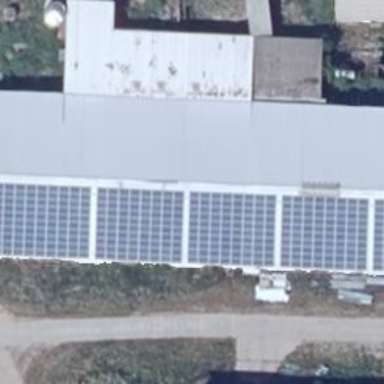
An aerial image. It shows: Solar photovoltaic panel generator producing electricity in small installation.